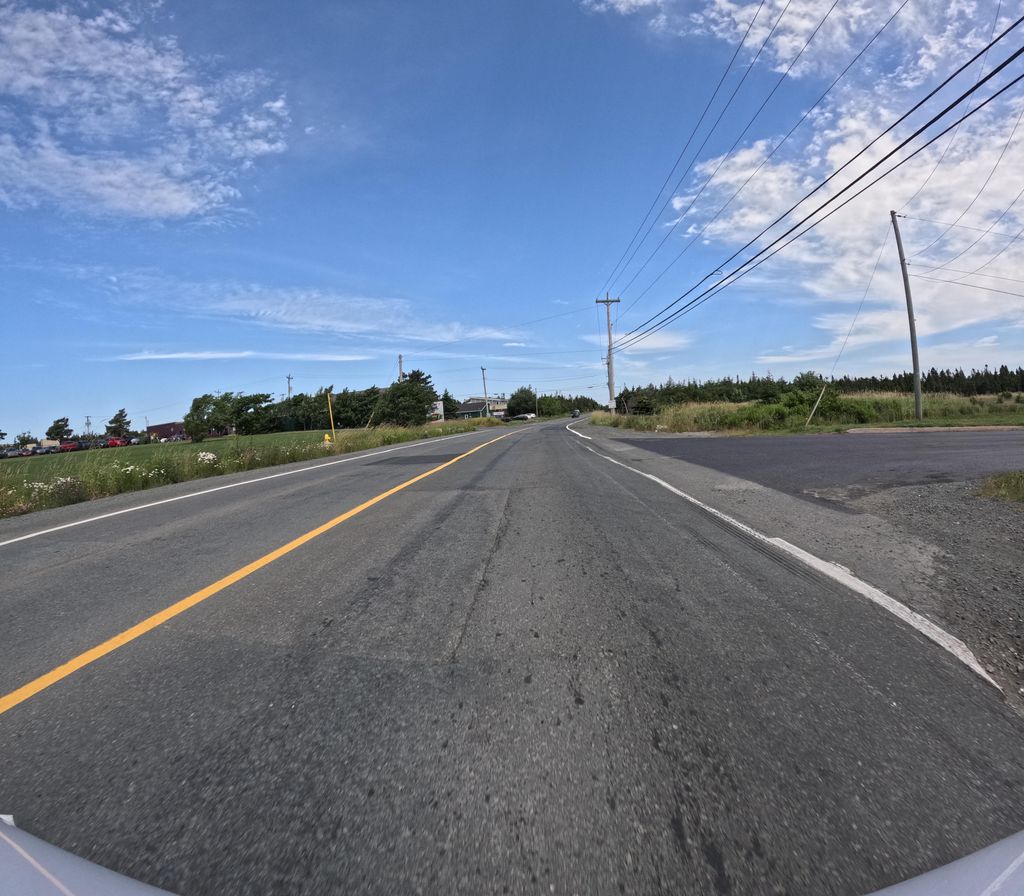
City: st_johns